Question: I am developing a HTML5 multiplayer game, where I have a m:n relation between tables "keyword" and "model", like the following image shows:

'keyword.id' and 'model.id' are auto_increment unsigned int and 'keyword.keyword' is an unique index.
For the sake of efficiency, I am searching for a way to manage the relation. The trivial way would be:
- - 'timesCount''roundCount''model_has_keyword'- 'insert into keyword''insert into model_has_keyword'
But with a growing number of users playing simultaneously, I'm afraid that the trivial way will become too slow. So what is the most efficient way to do this?
While searching on StackOverflow, I've stumpled upon two ideas, but I think they both don't fit my needs.
1. INSERT INTO table ON DUPLICATE KEY UPDATE col=val If INSERT INTO would be processed, I would need to trigger another INSERT INTO statement to insert into both tables keyword and model_has_keyword
2. REPLACE statement: if I replace the record in table keyword, id is assigned the next auto-increment value, so that the reference for table model_has_keyword is lost.
As I'm not an expert, please correct me if I misunderstood something here.
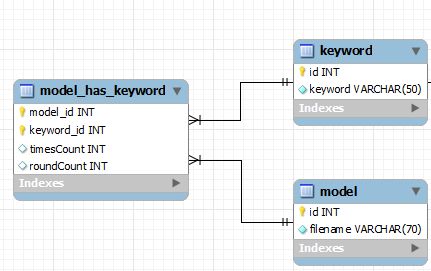
Answer: You need to check whether the relation exists, and then insert/update.
A.- Enclose the an INSERT query in a try block, and, in case of error, make an update query. That would save all the checks when the relation doesn't exists...
B.- Make all INSERT ON DUPLICATE UPDATE. This is gonna do exactly the same as in "A", but you don't need to worry about exceptions.
Definitely your second idea is absolutely wrong.
I would not create a table keywords, since you only need the keyword itself... then I would define my model_has_keyword like this:
'''
CREATE TABLE model_has_keyword (
model_id INT NOT NULL,
keyword VARCHAR(50) NOT NULL,
timesCount INT NOT NULL,
roundCount INT NOT NULL,
PRIMARY KEY (model_id,keyword)
);
'''
and update it like this:
'''
INSERT INTO model_has_keyword
(model_id,keyword,timesCount,$myIntValue)
VALUES
($model_id,$keyword,0,0)
ON DUPLICATE KEY UPDATE
timesCount=timesCount+1,roundCount=roundCount + $myIntValue
'''